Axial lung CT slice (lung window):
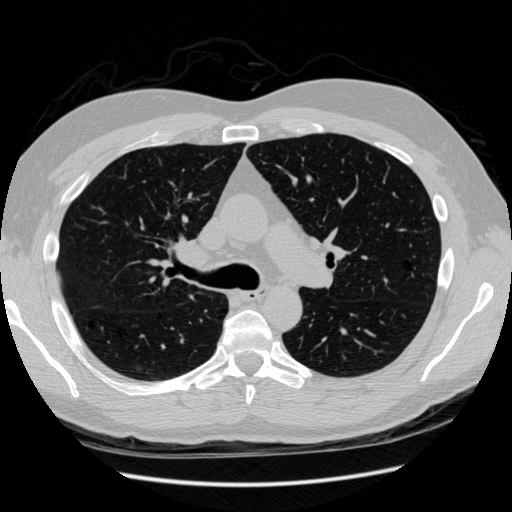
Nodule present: no